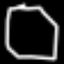
Label: octagon